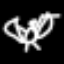
Label: angel